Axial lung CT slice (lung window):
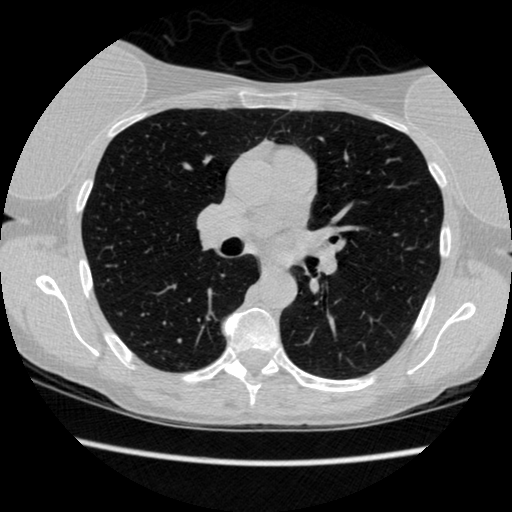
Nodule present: no